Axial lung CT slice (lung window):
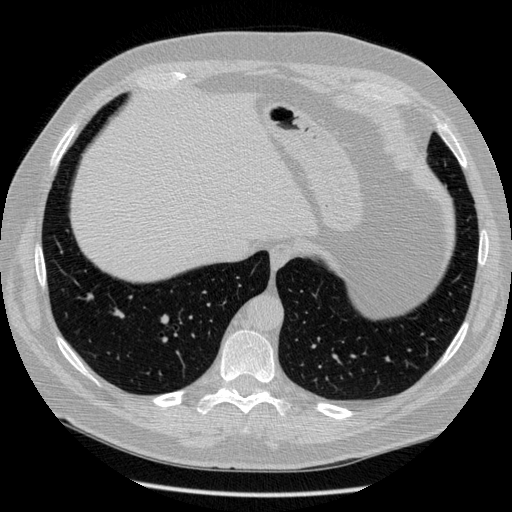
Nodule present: no